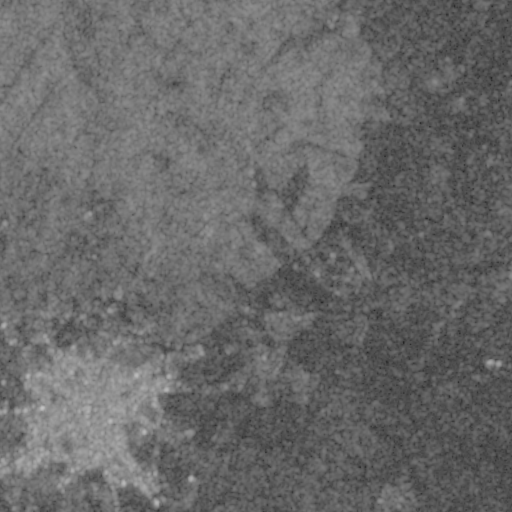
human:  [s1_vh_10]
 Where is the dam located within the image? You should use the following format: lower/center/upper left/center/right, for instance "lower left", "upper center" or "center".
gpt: The dam is located in the lower right of the image.
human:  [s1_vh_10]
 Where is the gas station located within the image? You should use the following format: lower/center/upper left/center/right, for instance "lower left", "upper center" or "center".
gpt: The gas station is located in the lower left of the image.
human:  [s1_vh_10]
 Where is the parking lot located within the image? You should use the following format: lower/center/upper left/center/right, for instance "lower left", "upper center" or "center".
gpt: The parking lot is located in the lower left of the image.
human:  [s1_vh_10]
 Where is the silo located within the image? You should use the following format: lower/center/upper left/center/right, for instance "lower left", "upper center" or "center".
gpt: The silo is located in the center left of the image.
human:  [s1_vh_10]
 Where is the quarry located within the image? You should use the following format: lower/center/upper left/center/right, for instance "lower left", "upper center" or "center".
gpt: There is no quarry in the image.

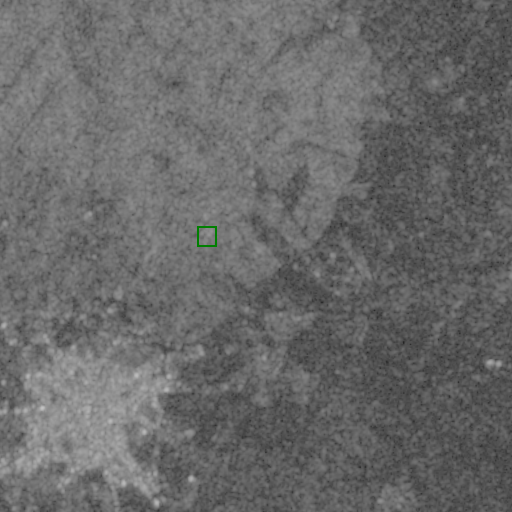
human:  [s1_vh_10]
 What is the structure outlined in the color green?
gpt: The structure outlined in green is a park.
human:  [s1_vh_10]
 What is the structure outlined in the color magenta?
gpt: There is no magenta outline.